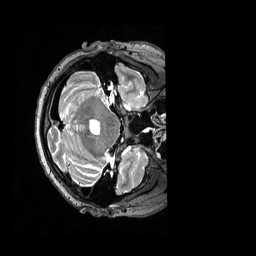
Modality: T2w
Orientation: axial
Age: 25
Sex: male
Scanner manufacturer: siemens
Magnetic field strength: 3 T
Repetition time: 3.2 s
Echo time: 0.562 s